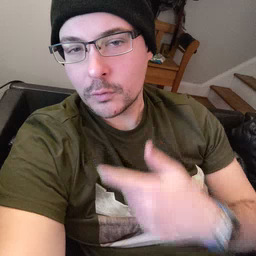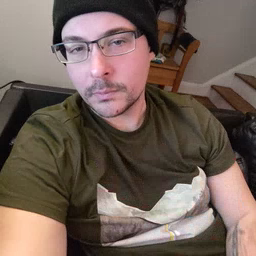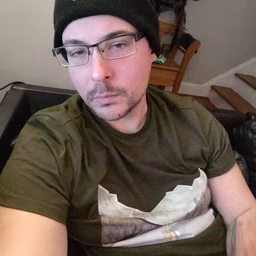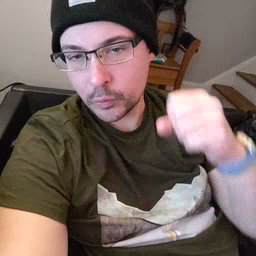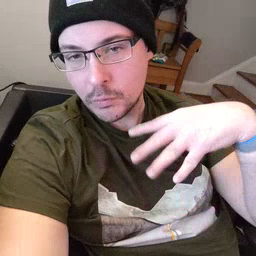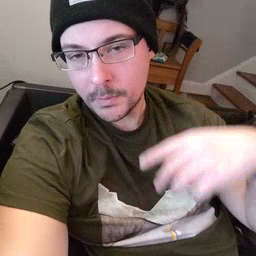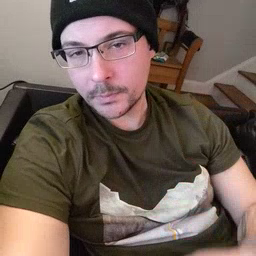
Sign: drop